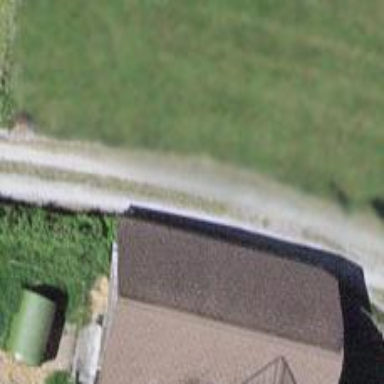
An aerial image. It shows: Dry stone retaining wall.